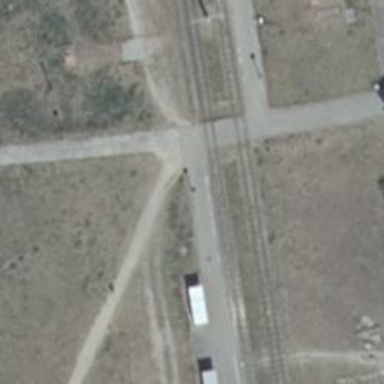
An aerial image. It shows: Tram crossing on the railway.